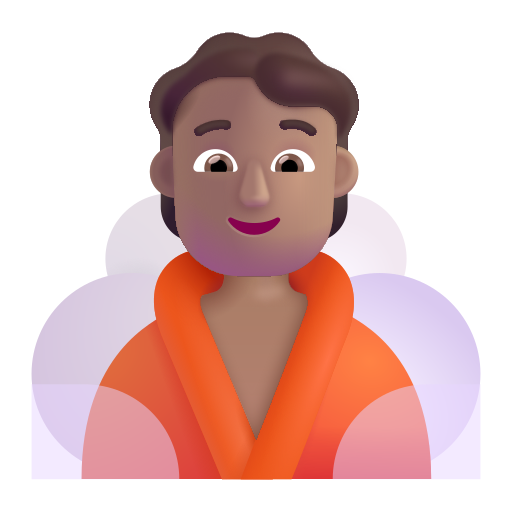
person in steamy room color